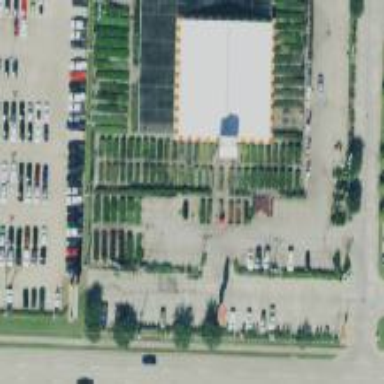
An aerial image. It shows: Building that serves as garden center.